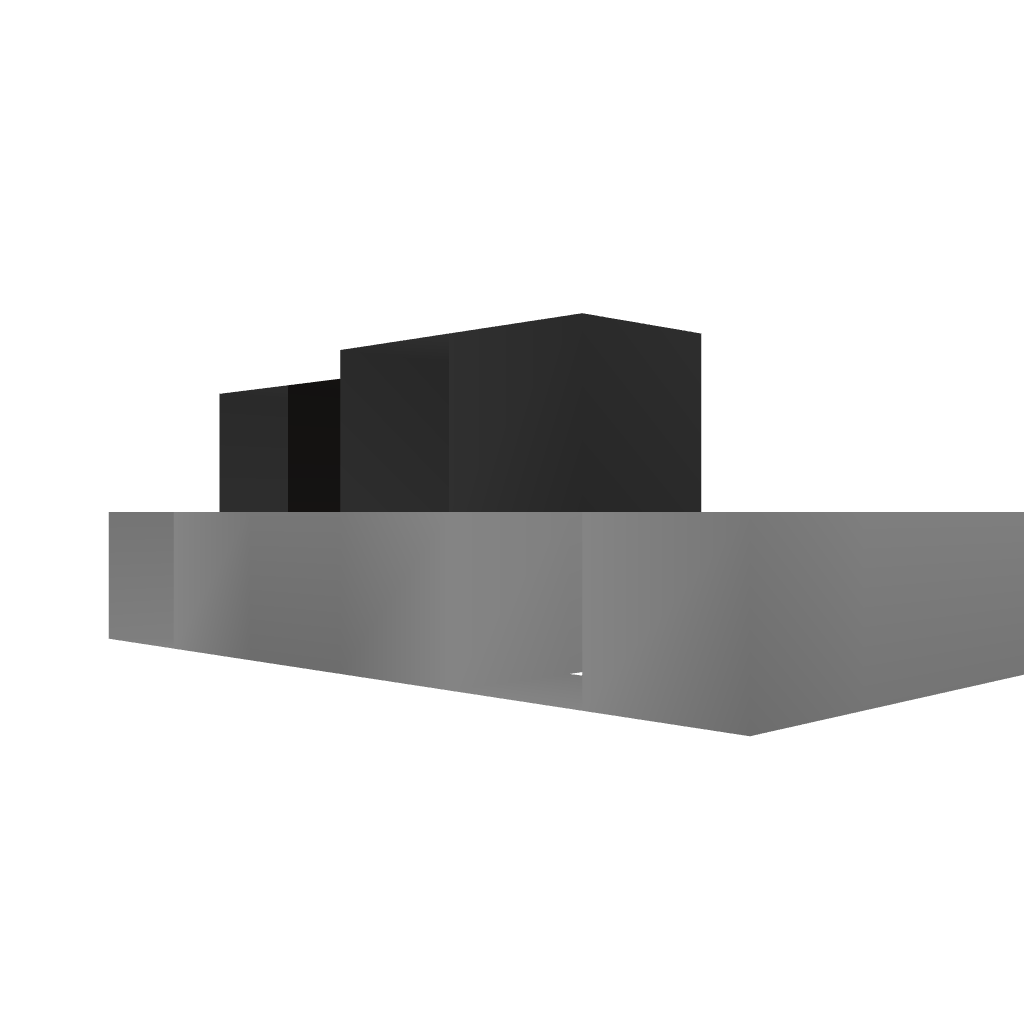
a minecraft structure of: Snow Mansion